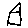
Label: house